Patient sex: F
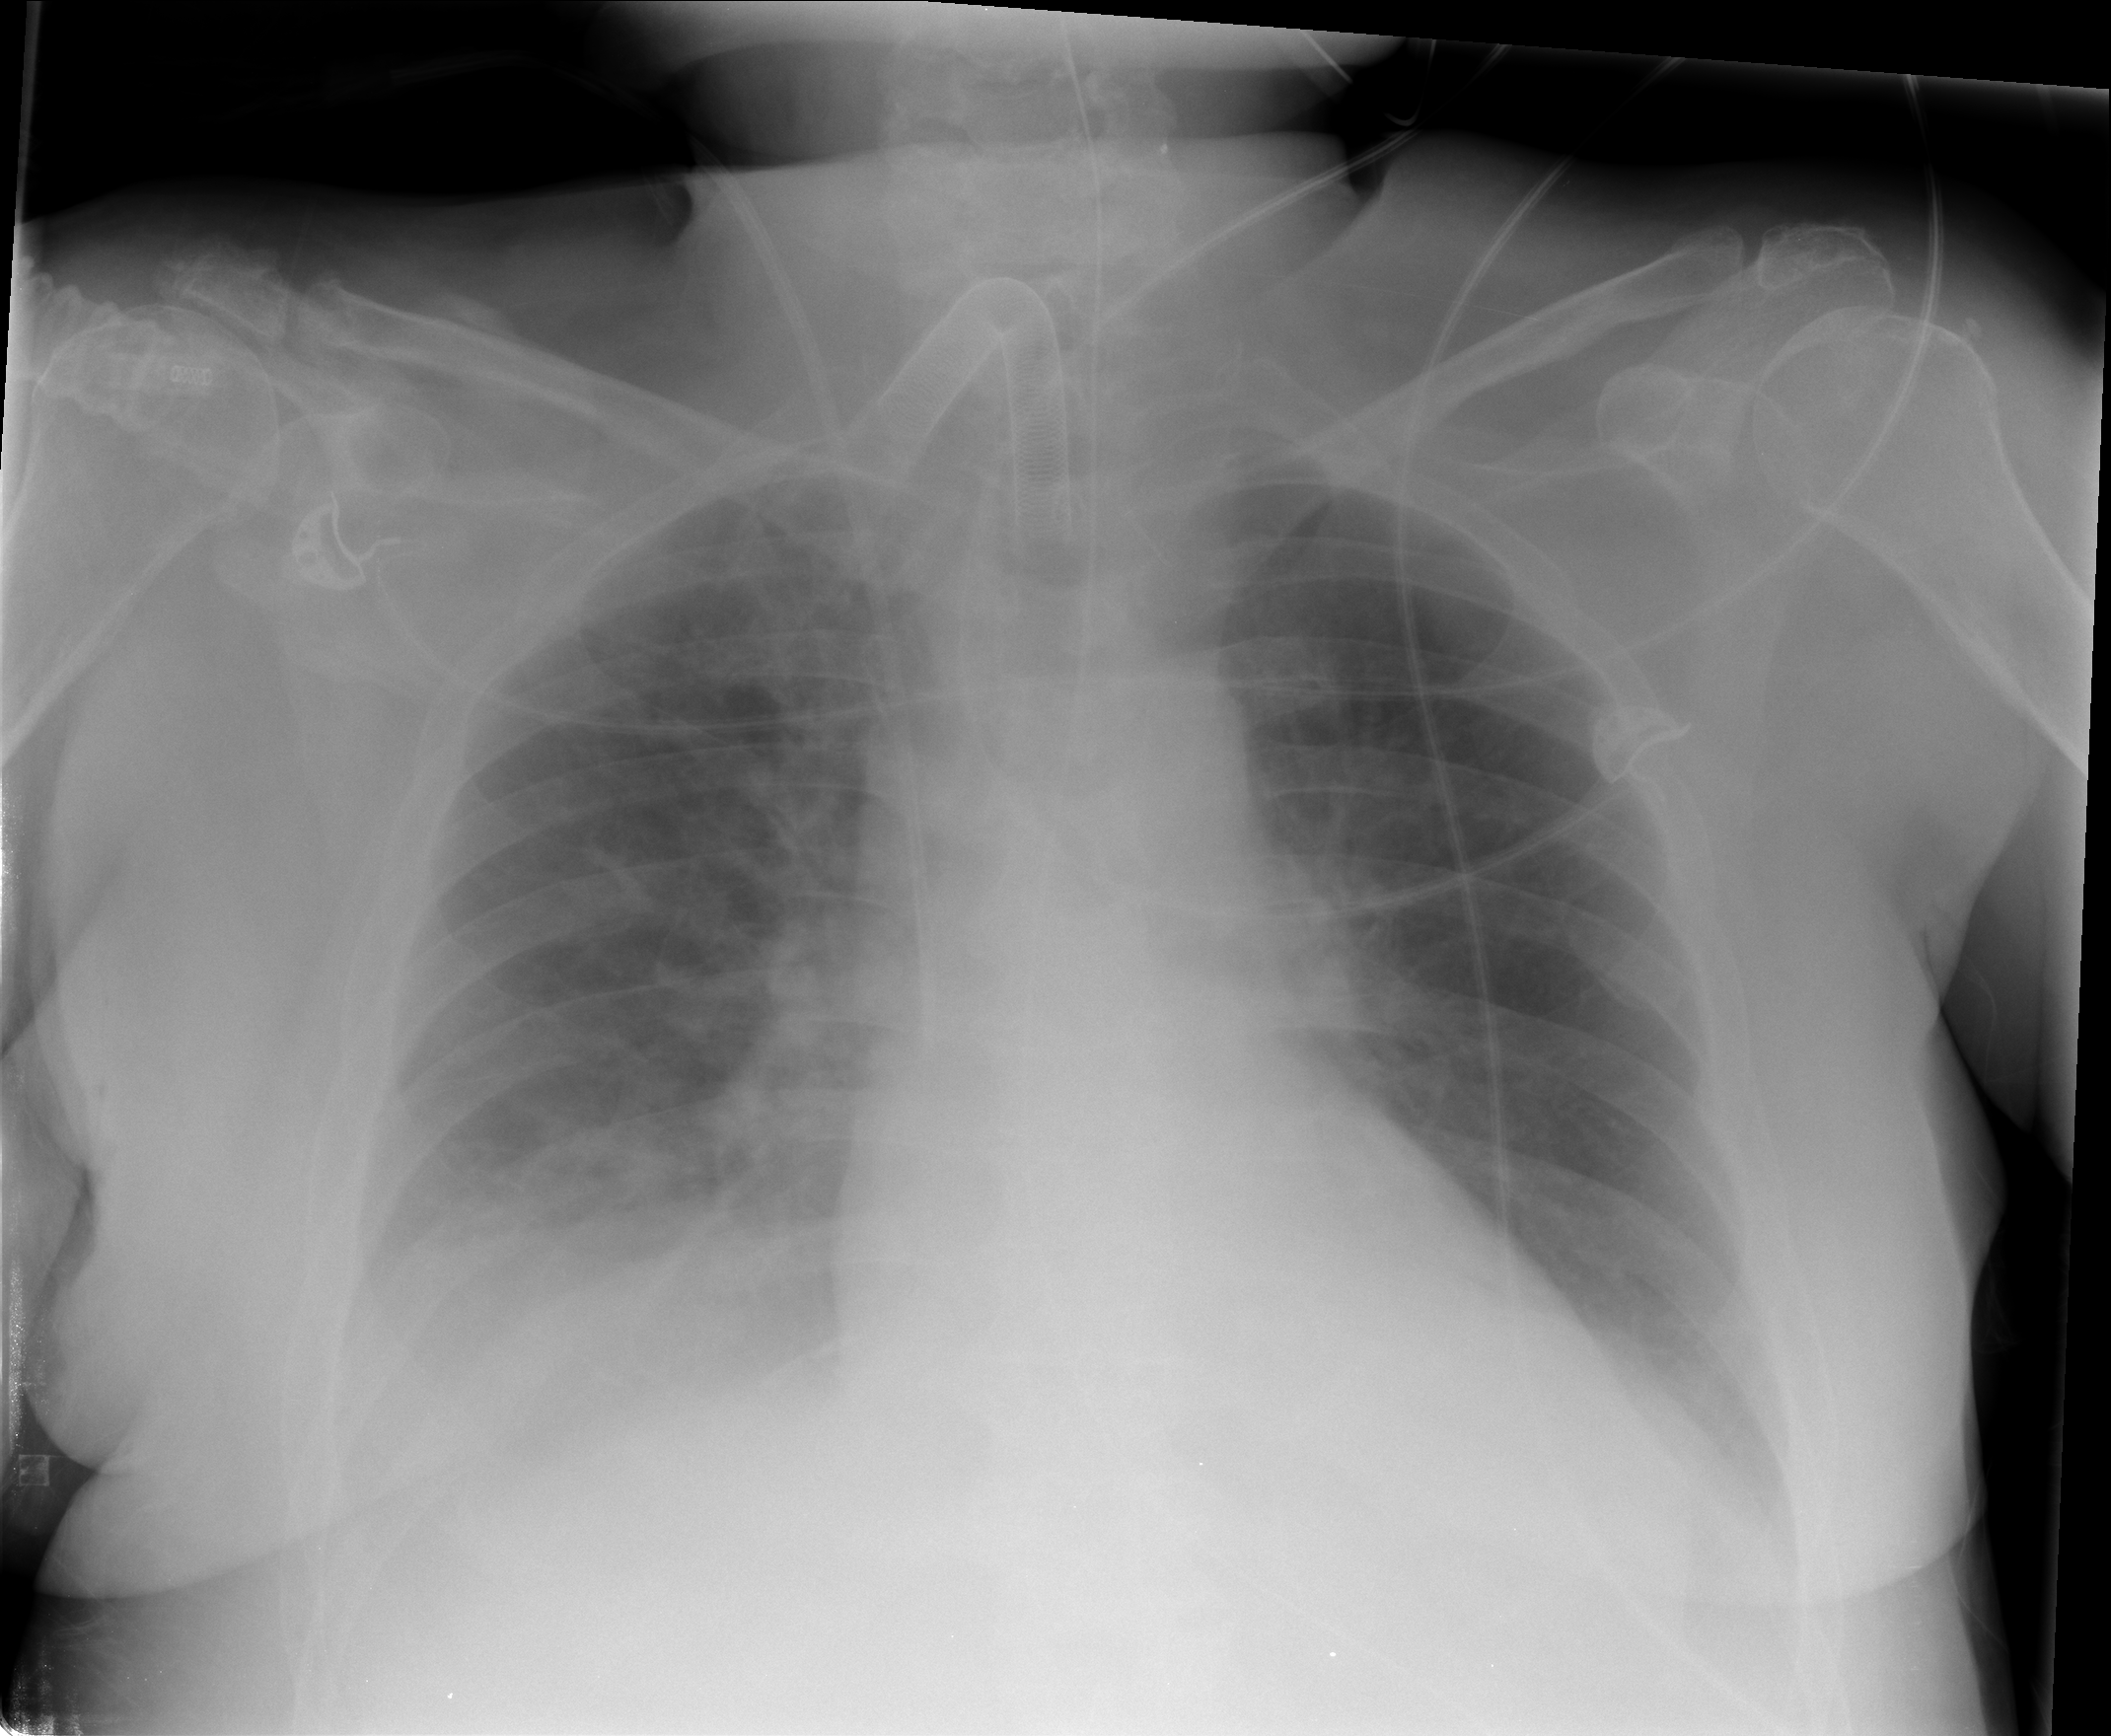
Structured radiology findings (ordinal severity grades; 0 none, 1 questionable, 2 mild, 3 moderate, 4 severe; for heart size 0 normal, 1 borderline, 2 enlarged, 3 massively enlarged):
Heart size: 0
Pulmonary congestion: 0
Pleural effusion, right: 2
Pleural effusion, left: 0
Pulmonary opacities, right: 1
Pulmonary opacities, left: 0
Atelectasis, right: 0
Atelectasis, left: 0